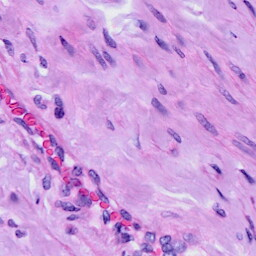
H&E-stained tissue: Cervix